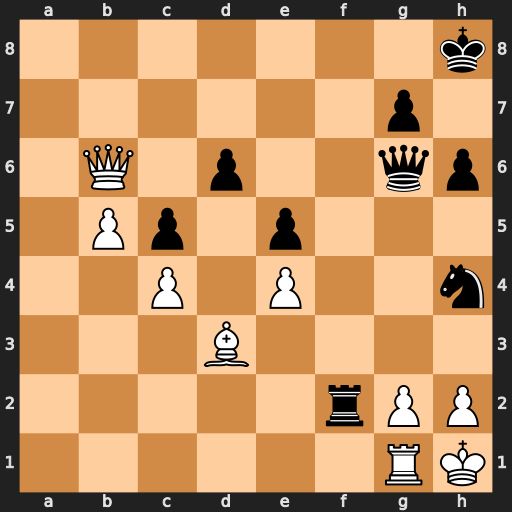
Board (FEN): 7k/6p1/1Q1p2qp/1Pp1p3/2P1P2n/3B4/5rPP/6RK
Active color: w
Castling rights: -
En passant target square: -
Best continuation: Qd8+ Kh7 Qxh4